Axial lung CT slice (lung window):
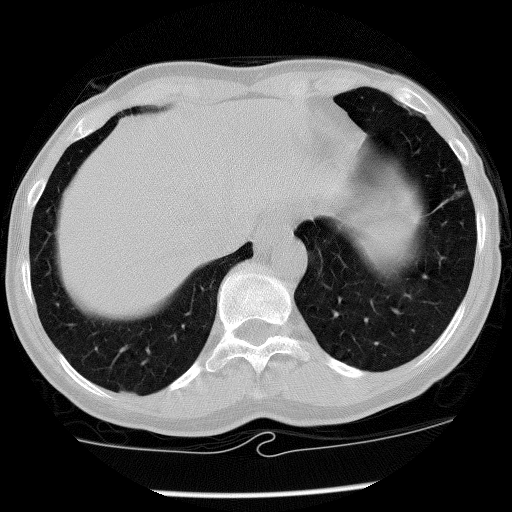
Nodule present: no